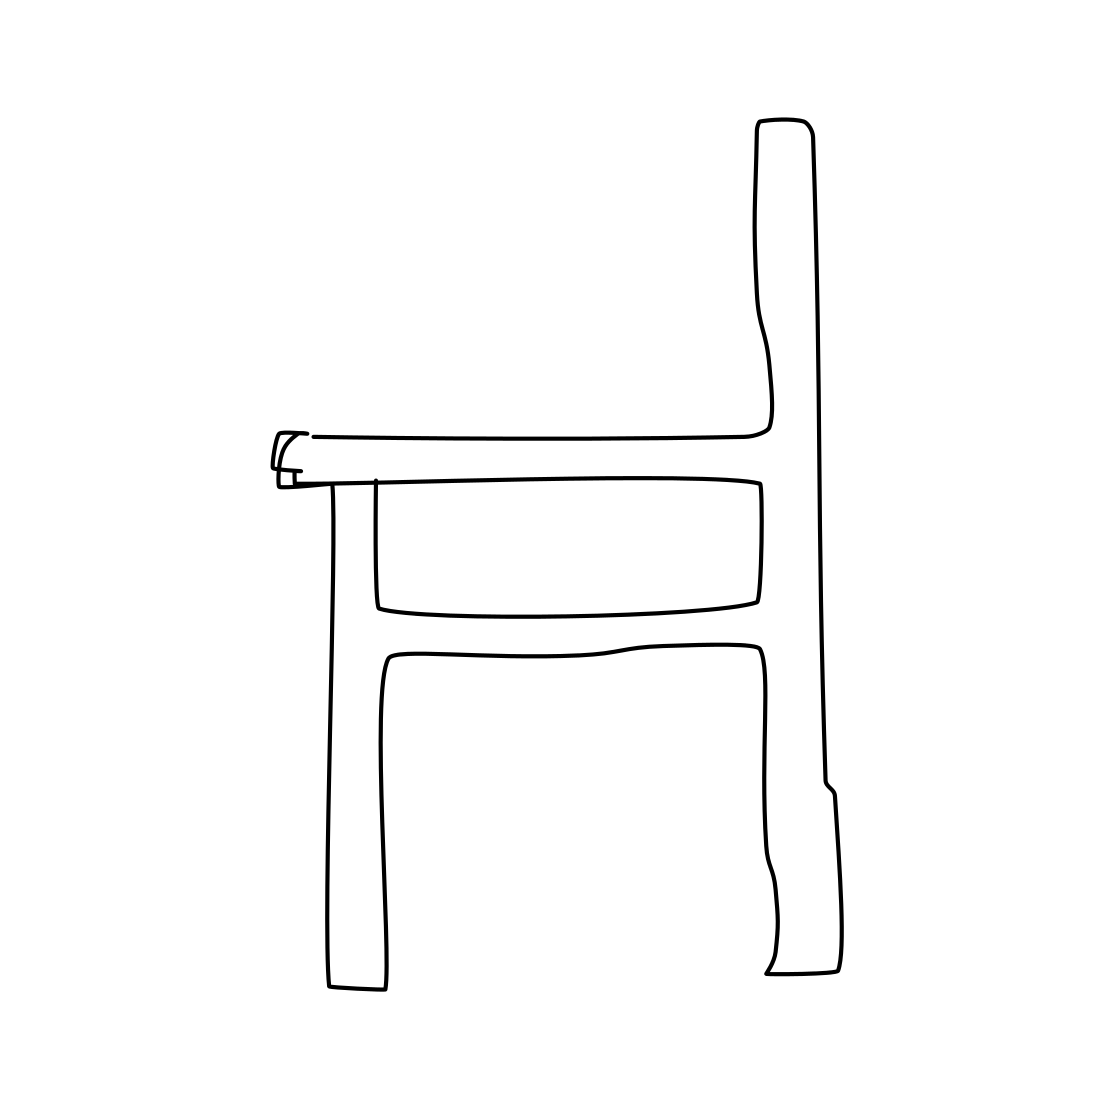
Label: armchair